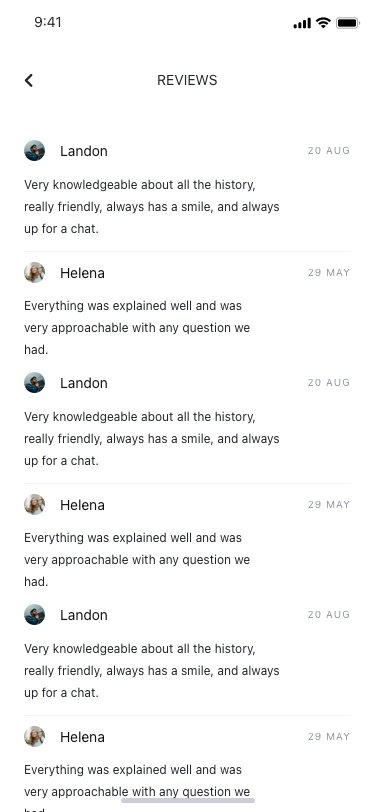
Text in this UI design:
9:41
Very knowledgeable about all the history, really friendly, always has a smile, and always up for a chat.
20 Aug
Landon
Everything was explained well and was very approachable with any question we had.
29 mAY
Helena
Very knowledgeable about all the history, really friendly, always has a smile, and always up for a chat.
20 Aug
Landon
Everything was explained well and was very approachable with any question we had.
29 mAY
Helena
Very knowledgeable about all the history, really friendly, always has a smile, and always up for a chat.
20 Aug
Landon
Everything was explained well and was very approachable with any question we had.
29 mAY
Helena

REVIEWS